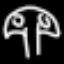
Label: mushroom